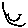
Label: smiley face